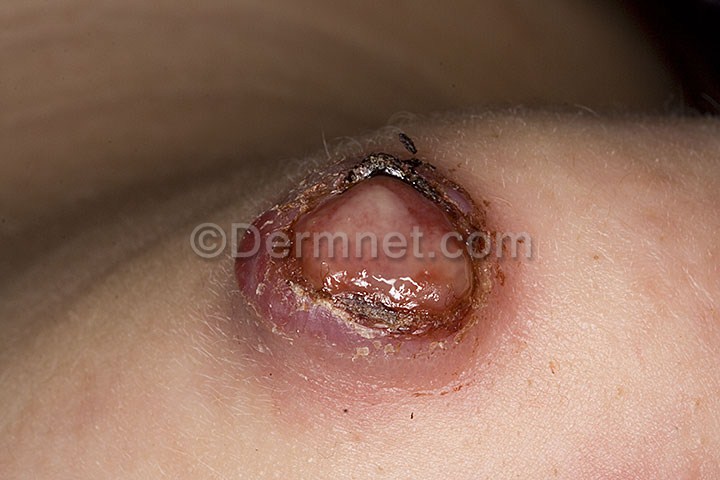
Disease: Vascular Tumors